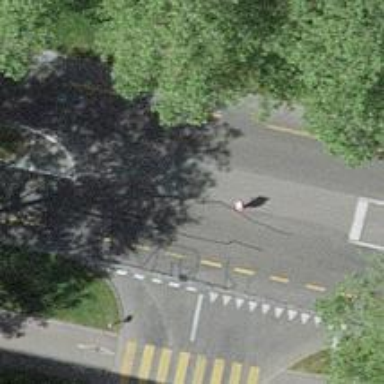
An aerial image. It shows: Secondary road with asphalt surface.